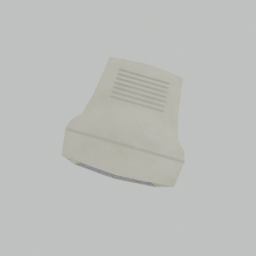
Label: electronics